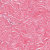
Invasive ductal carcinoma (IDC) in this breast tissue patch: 0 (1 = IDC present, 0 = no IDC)